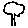
Label: tree